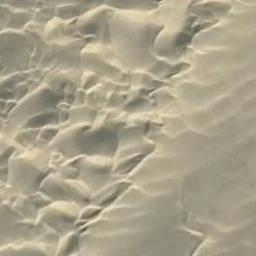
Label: desert